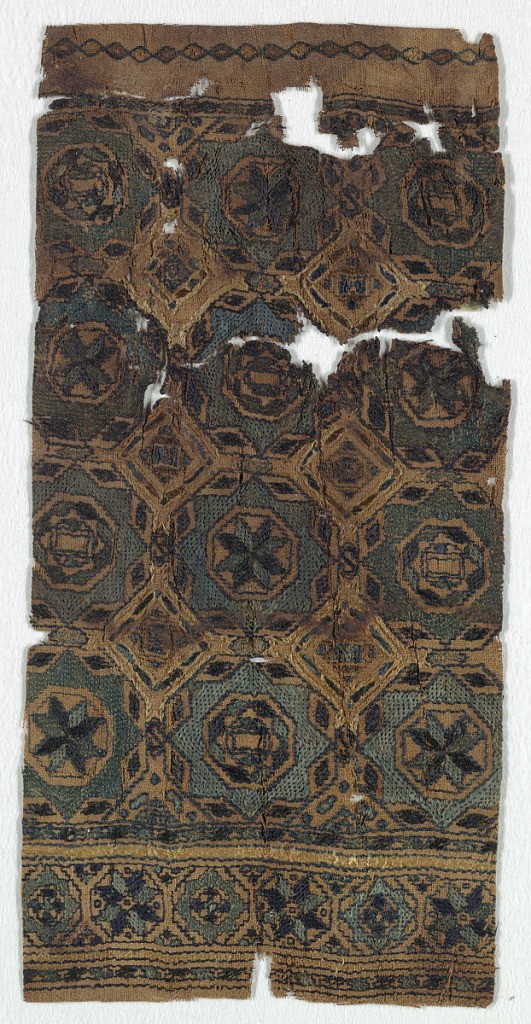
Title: Book cover
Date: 14th century
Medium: silk on linen, silver Technique: embroidered, chased
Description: Book cover. Silk embroidered on linen showing geometric patterns in green, red, yellow and white on a blue ground. Silver clasps.